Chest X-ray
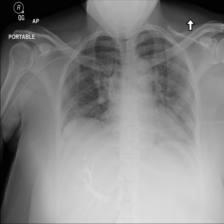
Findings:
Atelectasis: negative
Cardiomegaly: negative
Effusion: negative
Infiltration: negative
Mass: negative
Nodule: negative
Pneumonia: negative
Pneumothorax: negative
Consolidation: negative
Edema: negative
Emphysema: negative
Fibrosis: negative
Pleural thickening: negative
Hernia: negative